Question: I have a simple game with a menu scene and a game scene. When the game scene ends, it goes back to the menu scene, then to the game scene and so on.
All transitions are handled with 'self.view?.presentScene(Scene(size: self.view!.bounds.size))'.
I also added this code in both the MenuScene and the GameScene :
'''
override func willMoveFromView(view: SKView) {
self.removeAllActions()
self.removeAllChildren()
}
'''
However, using the profiling instrument "Allocations" and "Leaks", I realized that the memory consumption keeps growing (only a little though) after each 'presentScene'. There is no "Leak" detection.
Does removeAllChildren propagate to all nodes within nodes ? Or should I do manual removal of all children within children ?

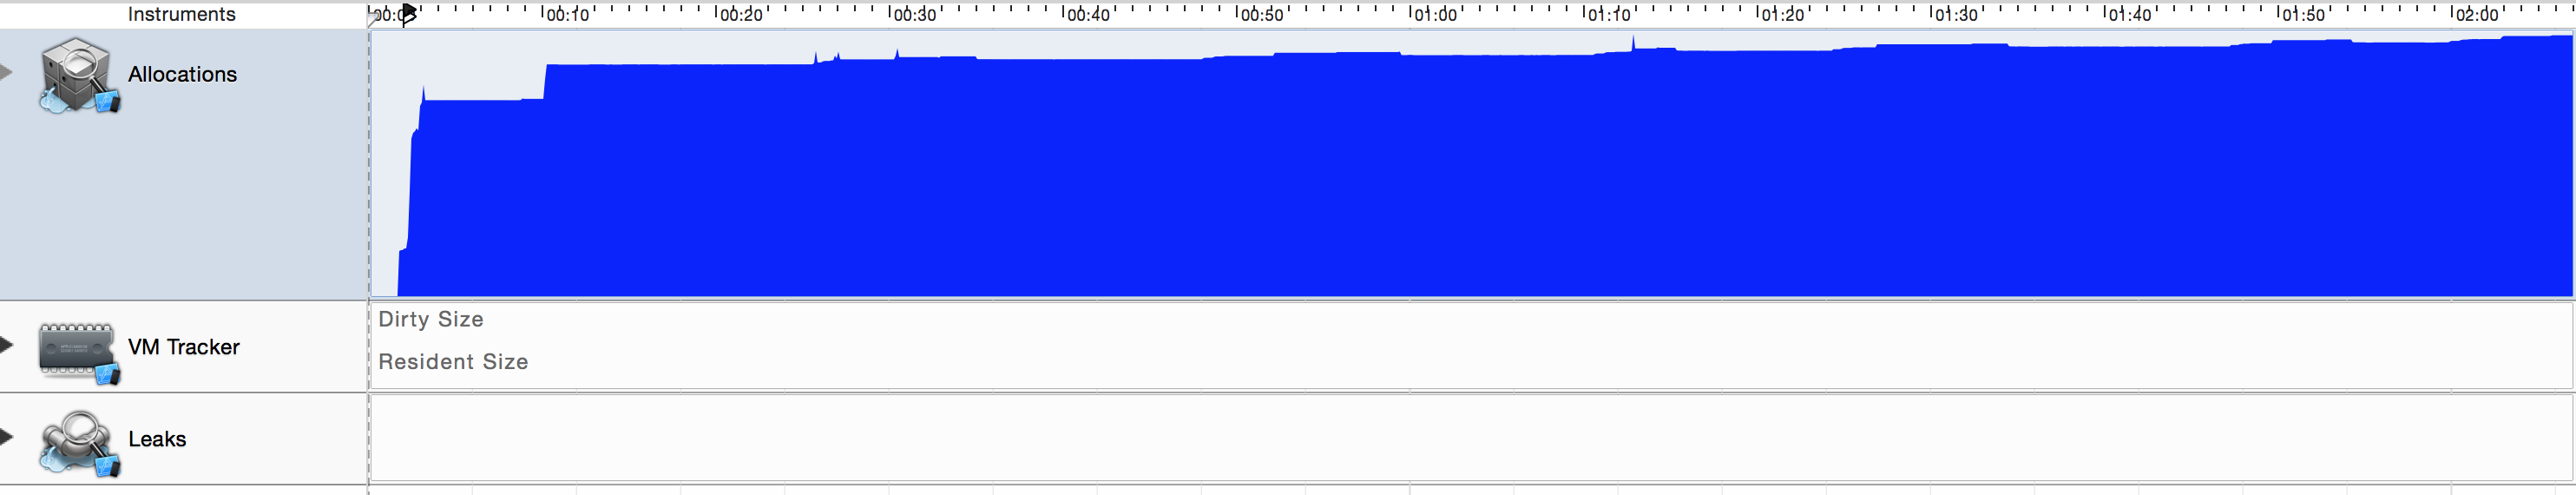
Answer: Using the function 'deinit' to log some println() and see if does deinit, I found that MenuScene was correctly deinitializes but not GameScene.
I had to apply
'''
self.removeAllActions()
self.removeAllChildren()
'''
to one of the main scene node's nodes.